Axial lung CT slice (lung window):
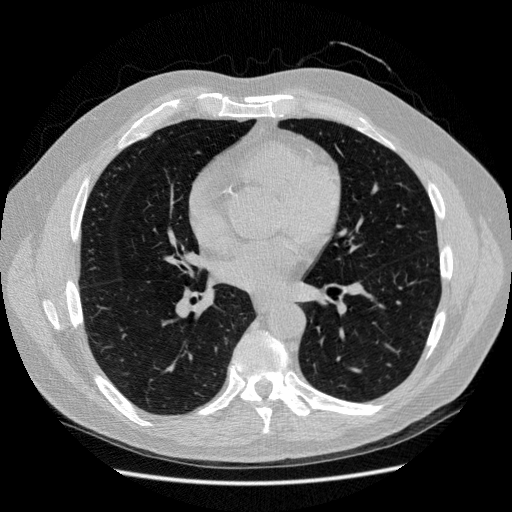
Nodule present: no